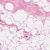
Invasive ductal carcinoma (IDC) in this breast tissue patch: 0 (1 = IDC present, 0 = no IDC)